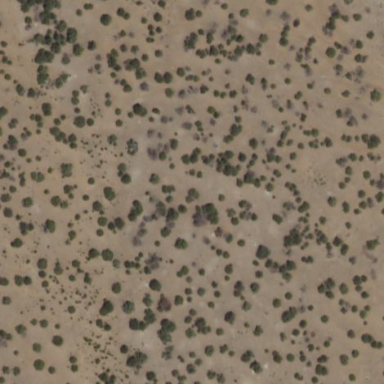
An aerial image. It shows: Area covered in scrub vegetation.